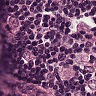
Metastatic tissue present: yes